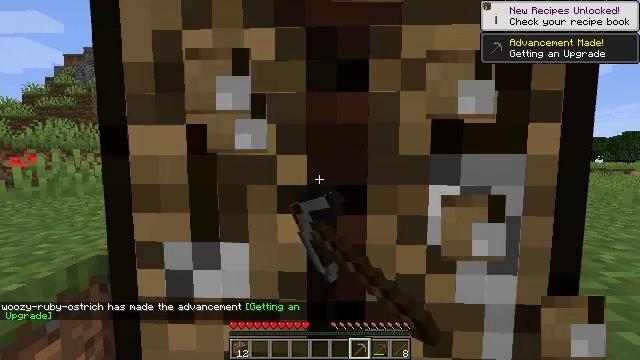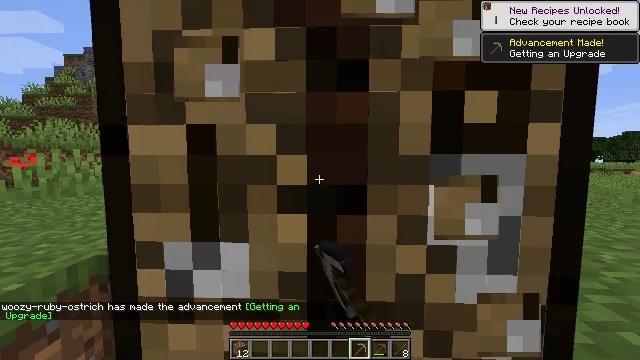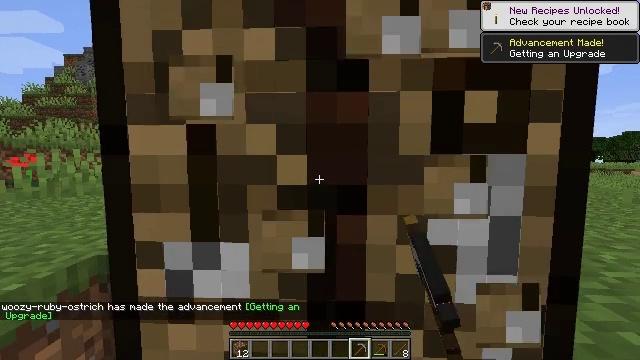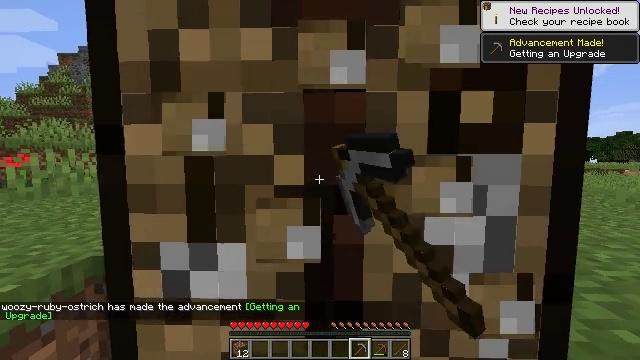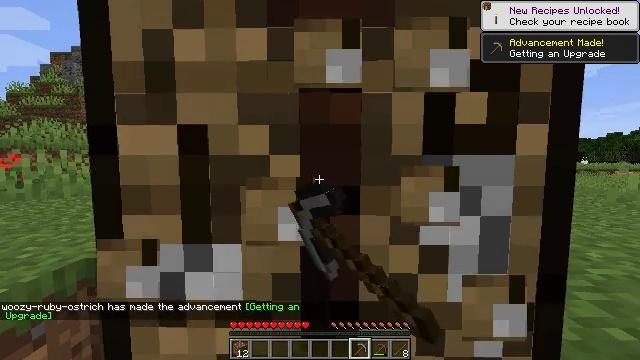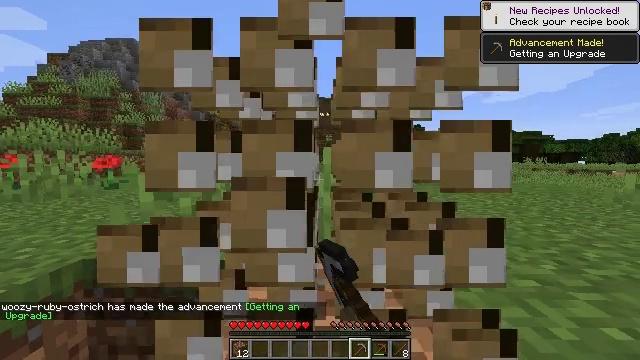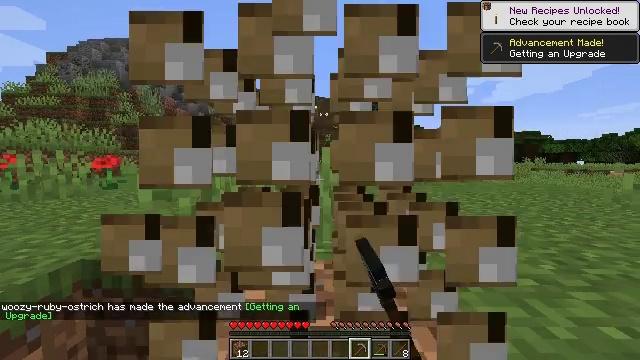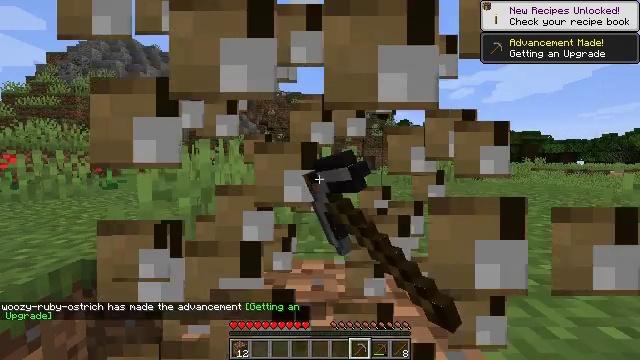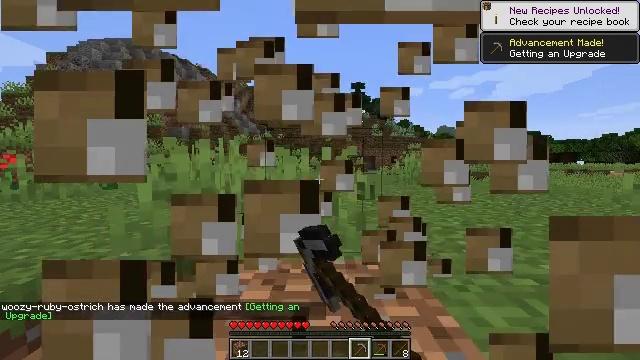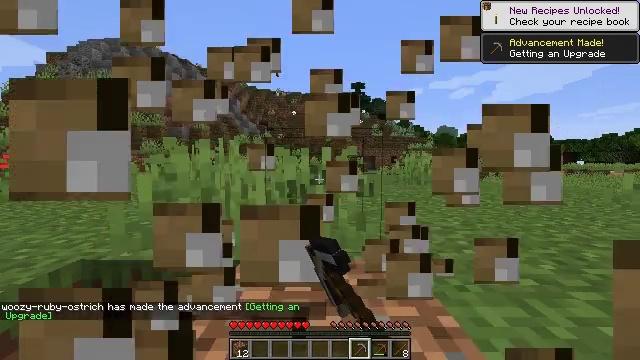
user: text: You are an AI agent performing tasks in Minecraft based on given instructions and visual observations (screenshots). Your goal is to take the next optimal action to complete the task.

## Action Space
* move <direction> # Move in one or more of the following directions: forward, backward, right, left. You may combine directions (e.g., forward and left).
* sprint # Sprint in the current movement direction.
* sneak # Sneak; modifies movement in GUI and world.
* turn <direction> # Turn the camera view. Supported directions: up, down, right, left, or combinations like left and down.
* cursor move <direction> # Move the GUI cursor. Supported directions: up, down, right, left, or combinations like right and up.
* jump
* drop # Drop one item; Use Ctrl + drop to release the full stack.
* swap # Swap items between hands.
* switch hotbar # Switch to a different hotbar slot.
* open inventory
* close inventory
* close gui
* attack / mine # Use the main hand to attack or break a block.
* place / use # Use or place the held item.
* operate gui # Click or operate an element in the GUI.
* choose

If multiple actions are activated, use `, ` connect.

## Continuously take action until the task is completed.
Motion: motion action
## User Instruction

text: Mine block crafting table.
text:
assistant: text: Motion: attack / mine
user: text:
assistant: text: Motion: attack / mine
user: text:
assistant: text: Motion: attack / mine
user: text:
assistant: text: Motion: attack / mine
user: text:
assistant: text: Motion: attack / mine
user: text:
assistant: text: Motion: attack / mine
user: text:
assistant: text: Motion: attack / mine
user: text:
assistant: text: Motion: attack / mine
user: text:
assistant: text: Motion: attack / mine
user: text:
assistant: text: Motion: attack / mine